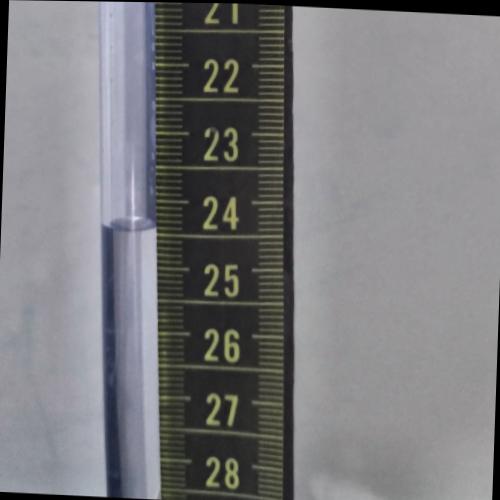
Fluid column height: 24.9 cm